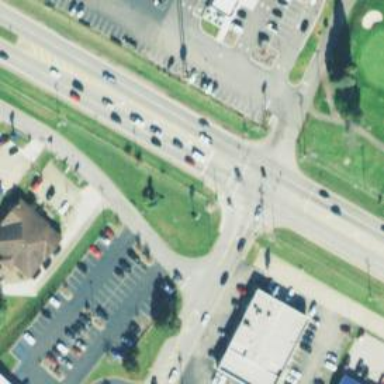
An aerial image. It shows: Crossing with marked lines on the road.